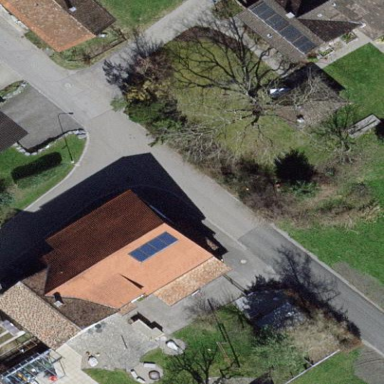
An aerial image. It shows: Simple house.